Question: I'm using Talend to perform some ETL and I'm getting the following error when I try to run it.
'''
Starting job bmcu_att_insert at 17:11 26/03/2012.
Exception in thread "main" java.lang.NoClassDefFoundError: bmcu_att_summ/bmcu_att_insert_0_1/bmcu_att_insert
Caused by: java.lang.ClassNotFoundException: bmcu_att_summ.bmcu_att_insert_0_1.bmcu_att_insert
at java.net.URLClassLoader$1.run(URLClassLoader.java:202)
at java.security.AccessController.doPrivileged(Native Method)
at java.net.URLClassLoader.findClass(URLClassLoader.java:190)
at java.lang.ClassLoader.loadClass(ClassLoader.java:306)
at sun.misc.Launcher$AppClassLoader.loadClass(Launcher.java:301)
at java.lang.ClassLoader.loadClass(ClassLoader.java:247)
Could not find the main class: bmcu_att_summ.bmcu_att_insert_0_1.bmcu_att_insert. Program will exit.
Job bmcu_att_insert ended at 17:11 26/03/2012. [exit code=1]
'''
Here is a screen shot of what I'm trying to run as well:

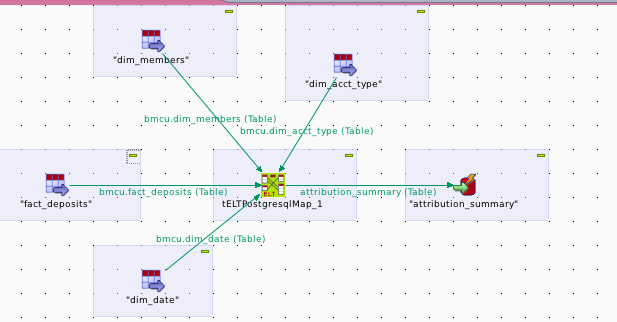
Answer: It turns out I just needed to reinstall the program for it to work. How silly.